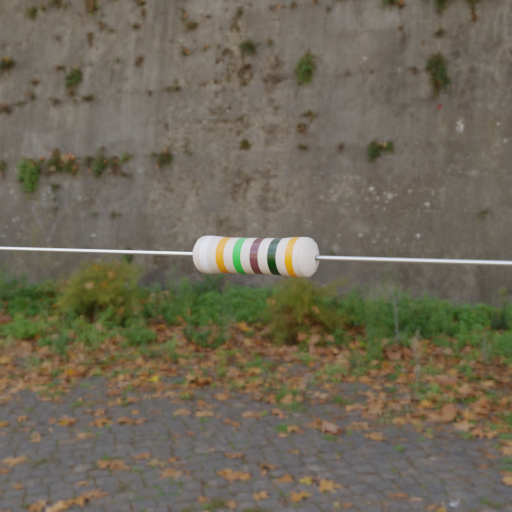
Resistor colour bands (in order): white, orange, green, brown, black, orange